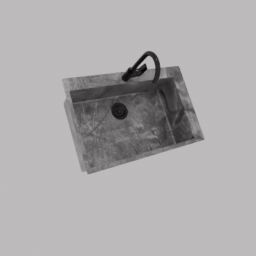
Label: appliances